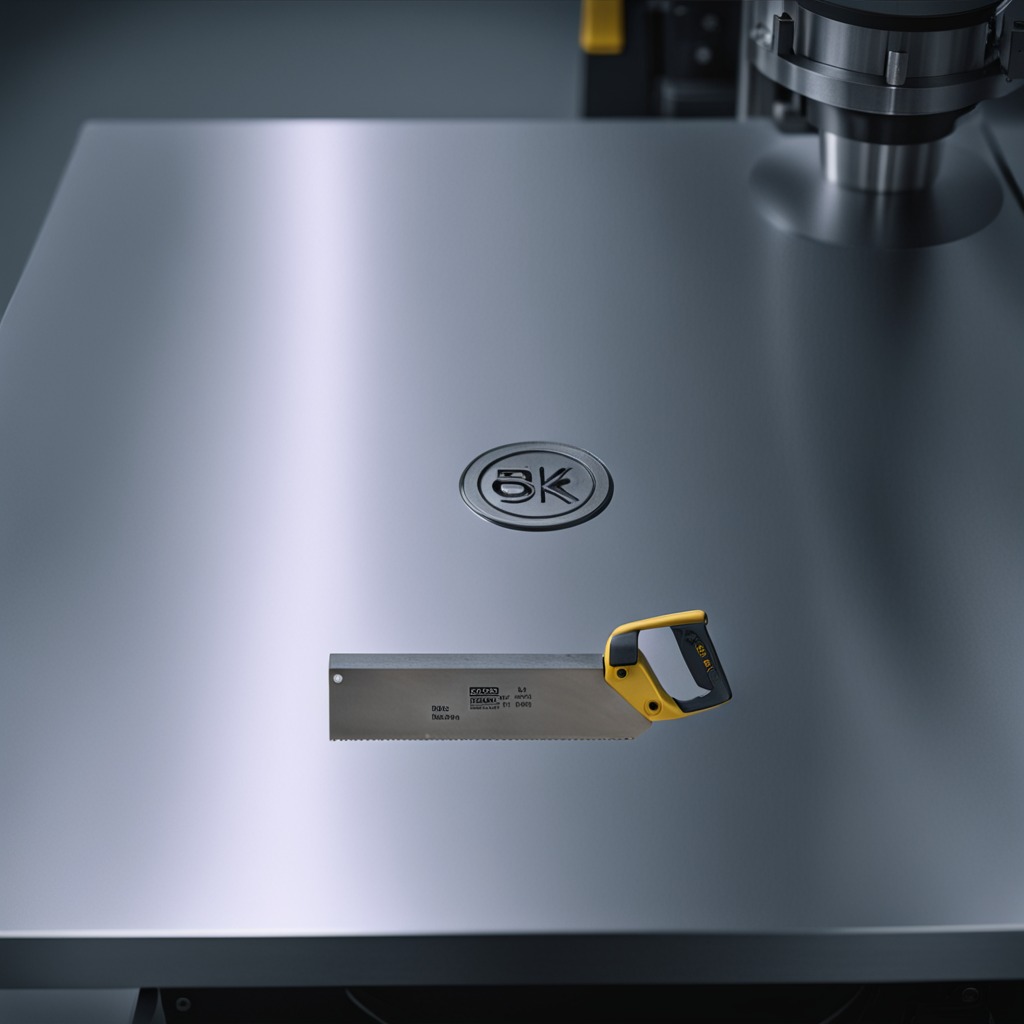
A metal saw is lying on the metal table in a machine shop under fluorescent lights.